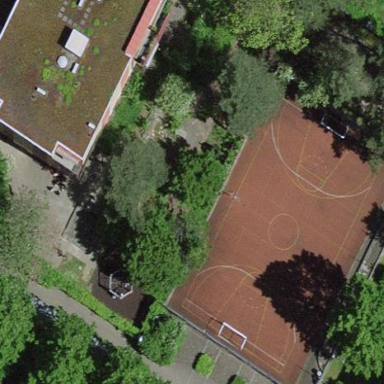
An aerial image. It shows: Versatile sports pitch suitable for soccer and basketball activities in the leisure land area.